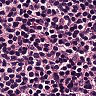
Metastatic tissue present: no